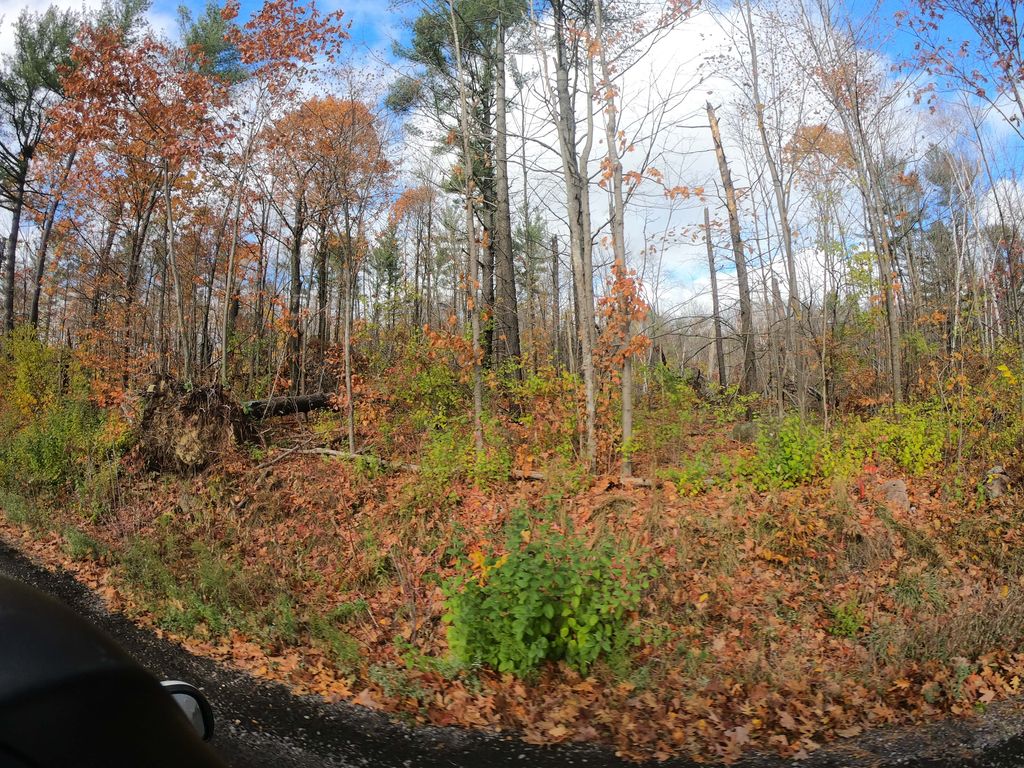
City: ottawa-gatineau